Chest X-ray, AP view. Patient: 53 years old, sex M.
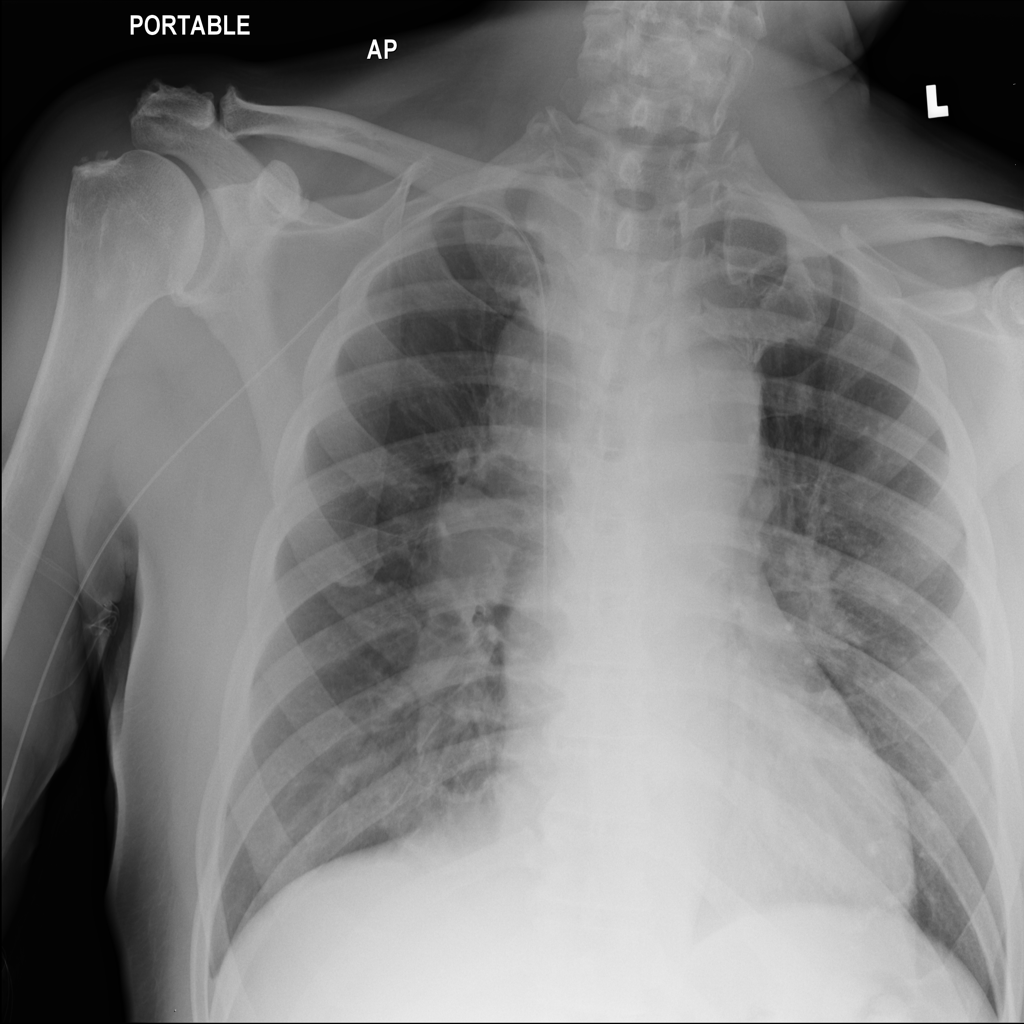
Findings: No Finding